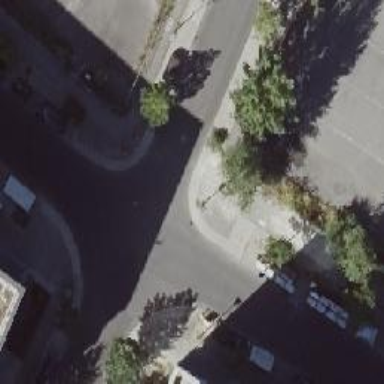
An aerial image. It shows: Unmarked crossing on the road.